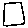
Label: square